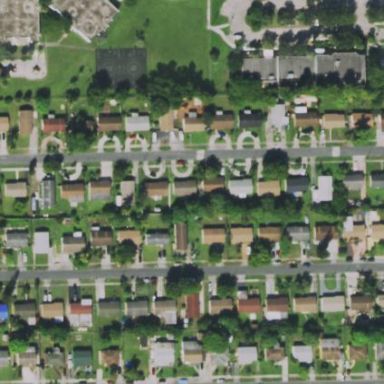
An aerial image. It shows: Sidewalk.